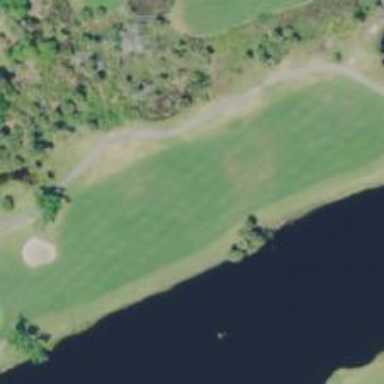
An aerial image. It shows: View of golf hole.